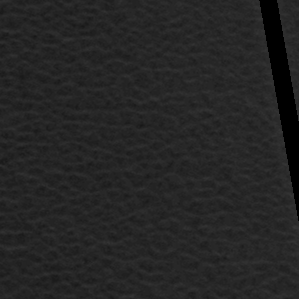
Label: frost